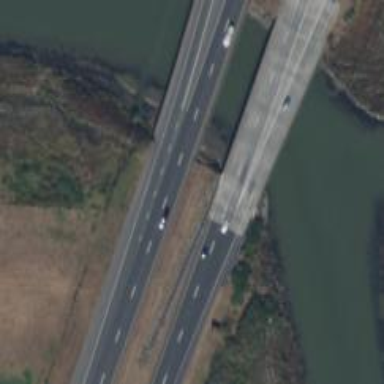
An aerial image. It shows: Motorway link.